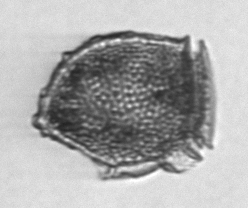
Label: Dinophysis_norvegica